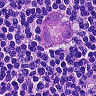
Metastatic tissue present: yes